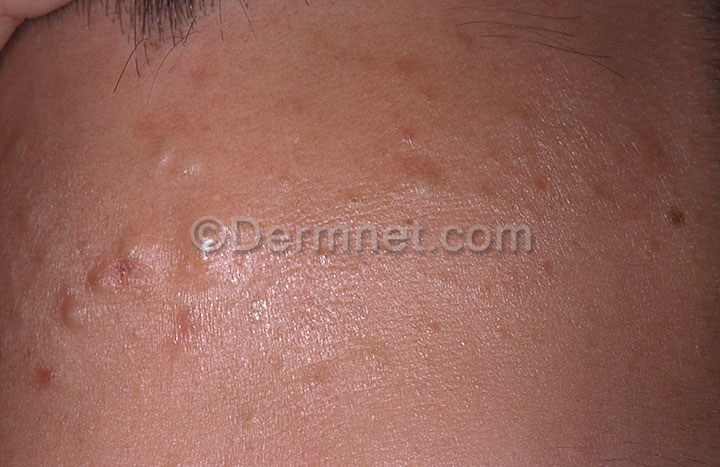
Disease: Acne and Rosacea Photos